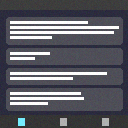
Screen state: on